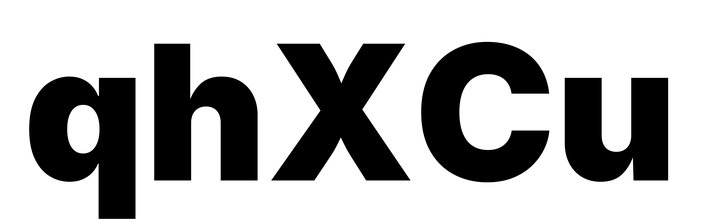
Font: Inter_Black